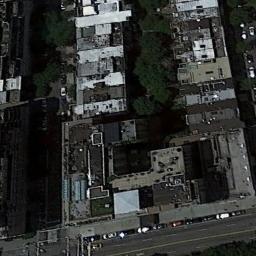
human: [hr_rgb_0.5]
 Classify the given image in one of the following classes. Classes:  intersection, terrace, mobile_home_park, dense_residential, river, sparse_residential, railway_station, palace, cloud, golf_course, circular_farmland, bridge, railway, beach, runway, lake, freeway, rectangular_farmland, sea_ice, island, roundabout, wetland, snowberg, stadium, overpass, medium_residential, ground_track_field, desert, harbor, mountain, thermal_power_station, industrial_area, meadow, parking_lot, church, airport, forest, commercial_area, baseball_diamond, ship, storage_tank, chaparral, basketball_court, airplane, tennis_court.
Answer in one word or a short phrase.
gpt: commercial_area